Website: walmart
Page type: billing-address
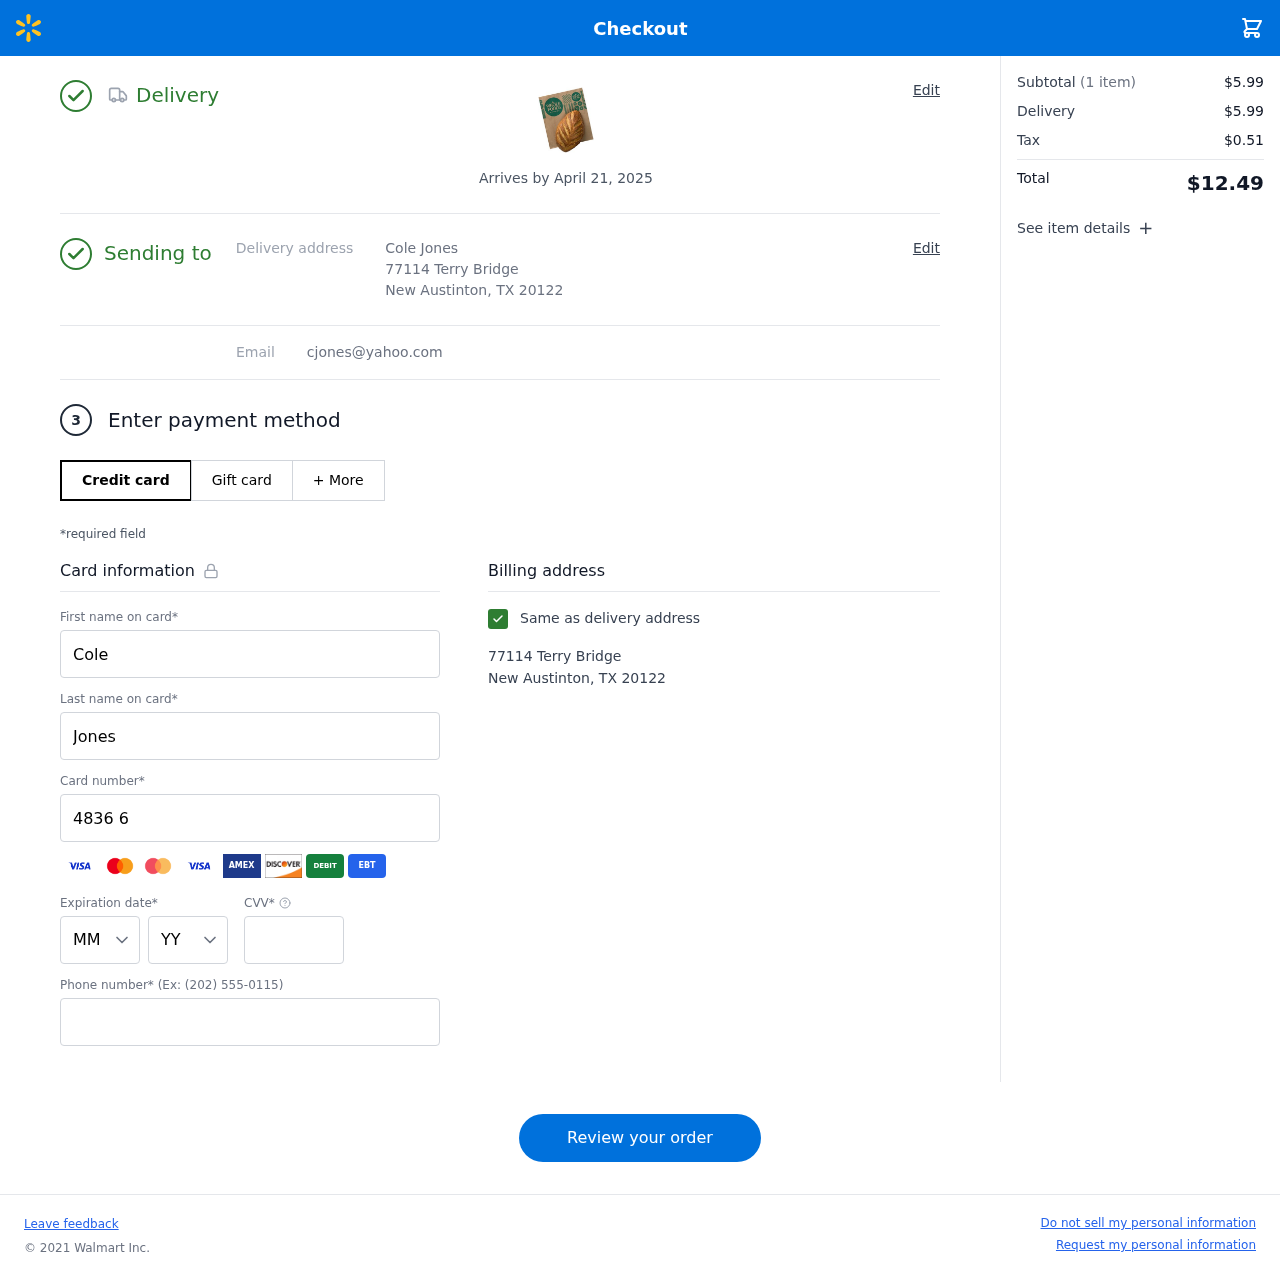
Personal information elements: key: PII_CARD_CVV
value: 617
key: PII_CARD_EXPIRY_MONTH
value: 06
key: PII_CARD_EXPIRY_YEAR
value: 28
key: PII_CARD_NUMBER
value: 4836 6137 5915 0875
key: PII_EMAIL
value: cjones@yahoo.com
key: PII_FIRSTNAME
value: Cole
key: PII_FULLNAME
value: Cole Jones
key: PII_LASTNAME
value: Jones
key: PII_PHONE
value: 2469746669
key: PII_STREET
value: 77114 Terry Bridge
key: PII_CITY_STATE_ZIP
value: New Austinton, TX 20122
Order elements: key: ORDER_DELIVERY_DATE
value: Arrives by April 21, 2025
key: ORDER_NUM_ITEMS
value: (1 item)
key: ORDER_SUBTOTAL
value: $5.99
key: ORDER_SHIPPING_COST
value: $5.99
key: ORDER_TAX
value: $0.51
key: ORDER_TOTAL
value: $12.49